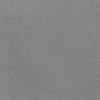
Label: dusty